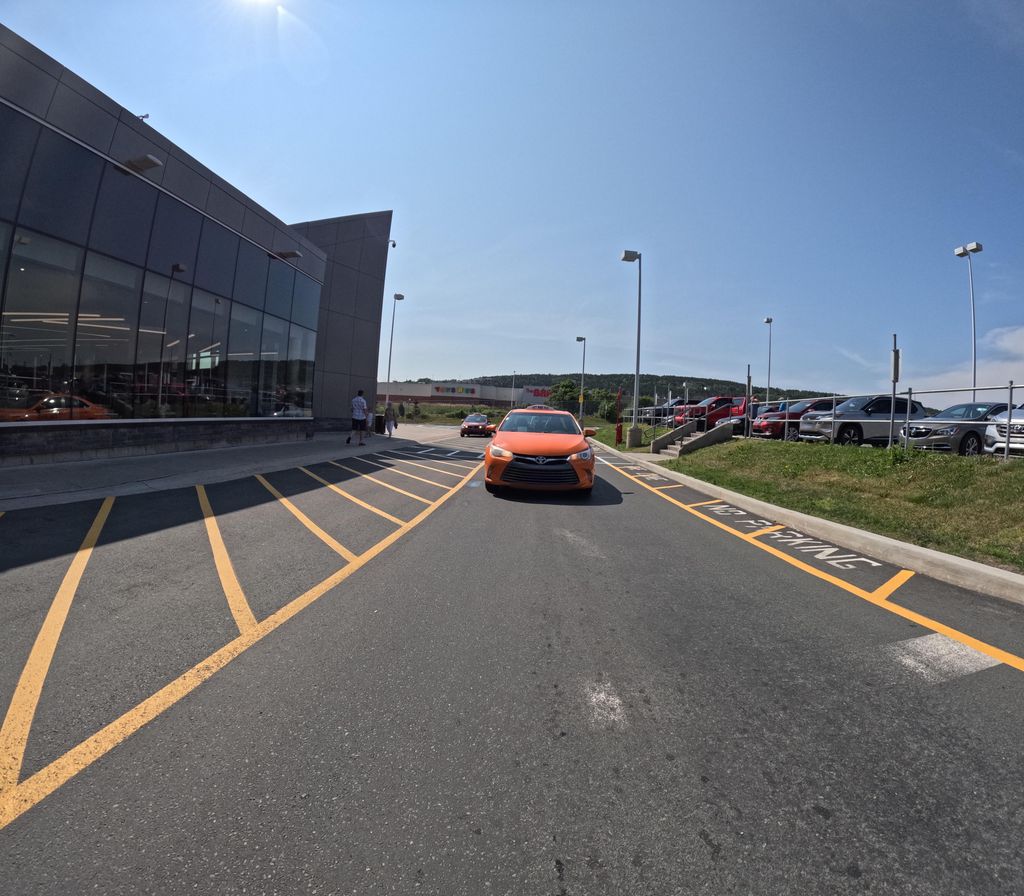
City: st_johns